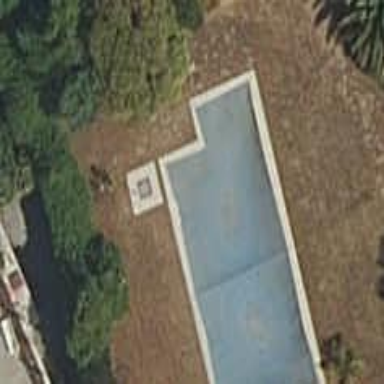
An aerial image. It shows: Swimming pool located in leisure land.